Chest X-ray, PA view. Patient: 41 years old, sex M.
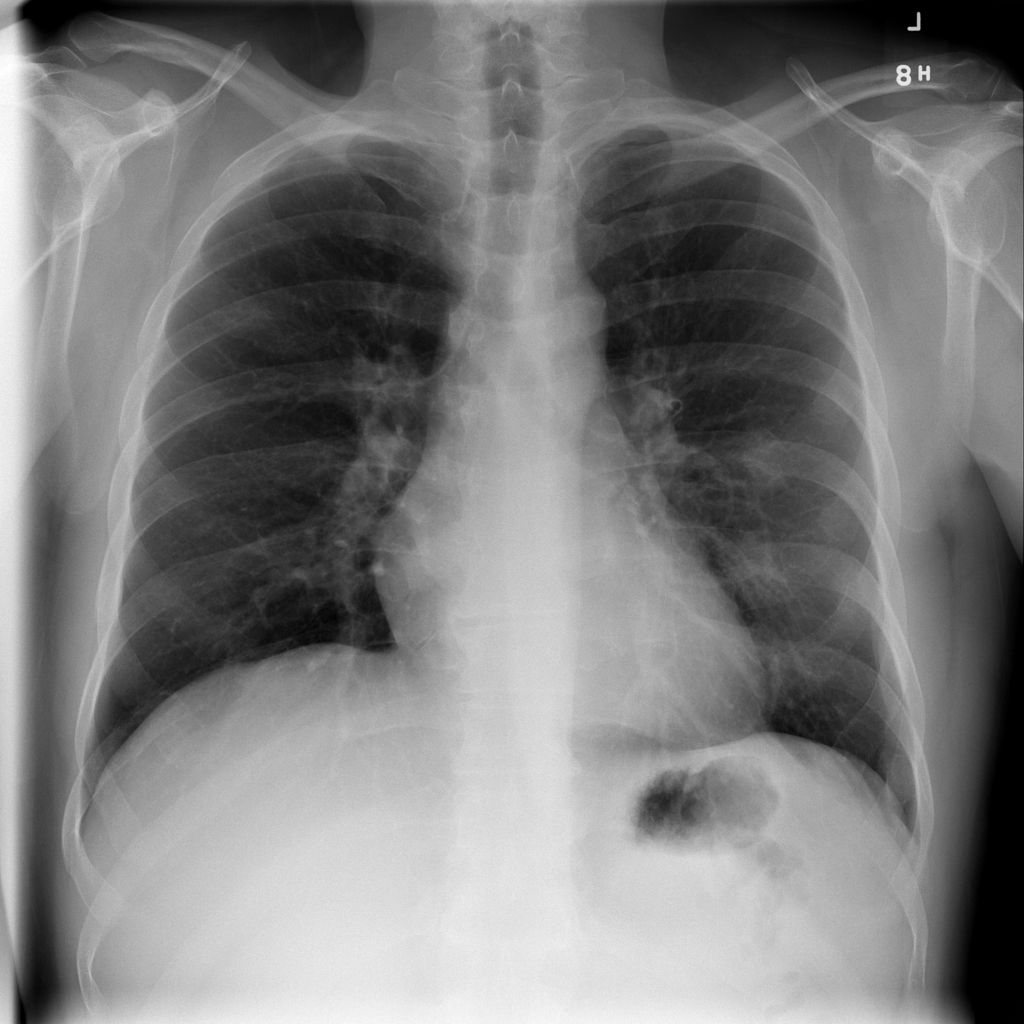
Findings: No Finding